Field crop: maize
Growth stage: 2
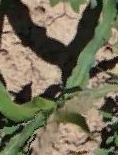
Species: maize